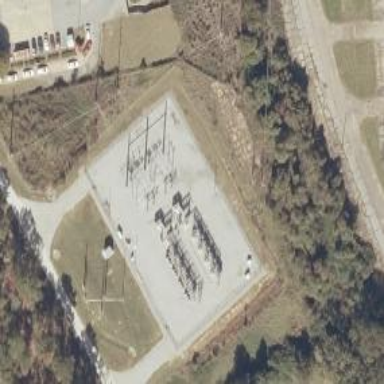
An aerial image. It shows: Switch used for power control.